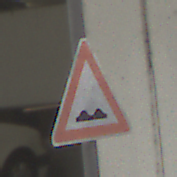
Verkehrszeichen: UnebeneFahrbahn
Umgebung: Roofed, Urban
Tageszeit: Midday
Wetter: Overcast
Licht: Artificial
Jahreszeit: NotSpecified
Kontrast: MediumContrast